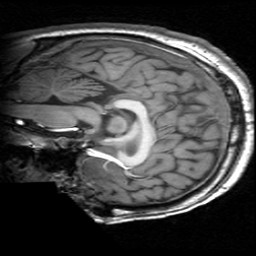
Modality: T1w
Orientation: sagittal
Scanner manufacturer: ge
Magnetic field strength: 3 T
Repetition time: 0.009036 s
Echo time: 0.00184 s